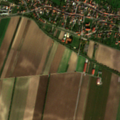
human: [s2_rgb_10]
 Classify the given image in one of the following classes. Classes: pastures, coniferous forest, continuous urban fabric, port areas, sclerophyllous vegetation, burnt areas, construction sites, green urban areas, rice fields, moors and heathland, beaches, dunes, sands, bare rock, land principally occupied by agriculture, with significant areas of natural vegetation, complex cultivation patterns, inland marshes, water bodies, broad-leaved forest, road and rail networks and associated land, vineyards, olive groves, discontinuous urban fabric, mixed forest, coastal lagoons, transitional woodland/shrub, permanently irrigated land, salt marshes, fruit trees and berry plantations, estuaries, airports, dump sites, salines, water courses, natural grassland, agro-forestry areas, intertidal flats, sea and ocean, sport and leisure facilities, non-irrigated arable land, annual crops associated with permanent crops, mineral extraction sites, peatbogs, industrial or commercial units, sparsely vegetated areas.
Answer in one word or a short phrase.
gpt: discontinuous urban fabric, non-irrigated arable land, vineyards